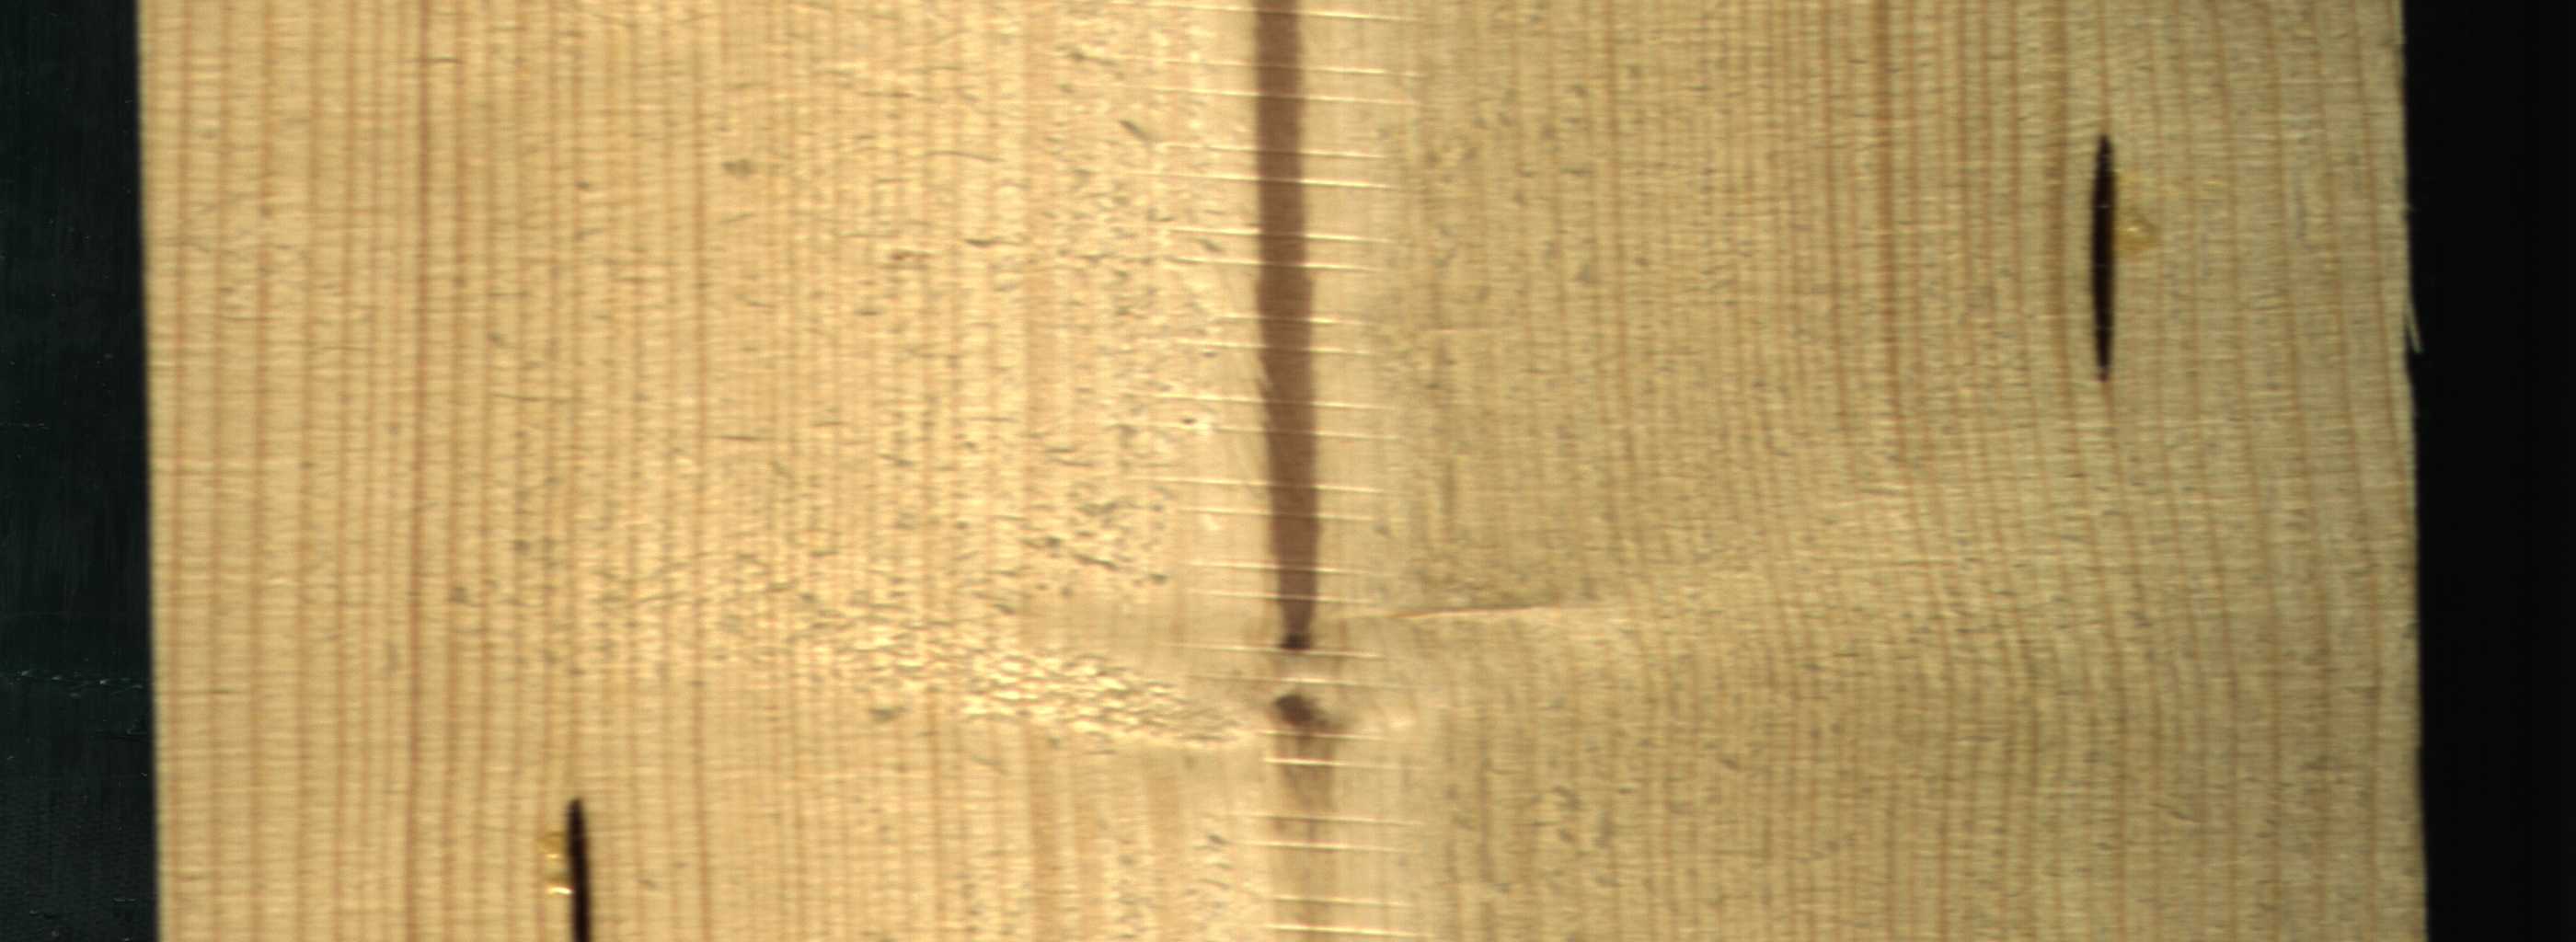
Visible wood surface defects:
Marrow
resin
resin